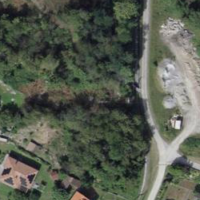
EUNIS habitat code: 55
Species observed at this site:
Phytolacca americana